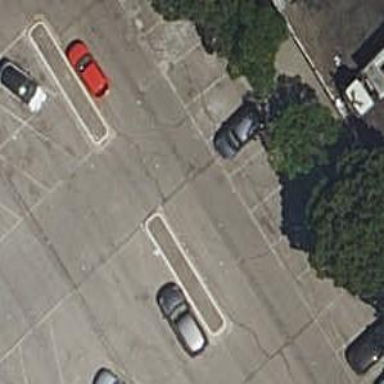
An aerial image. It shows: Road serving as parking aisle.